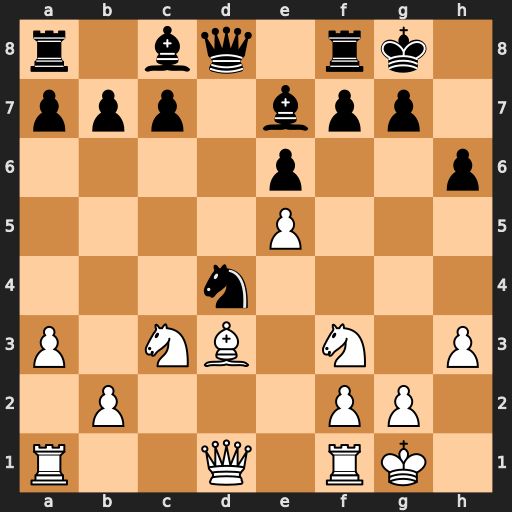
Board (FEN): r1bq1rk1/ppp1bpp1/4p2p/4P3/3n4/P1NB1N1P/1P3PP1/R2Q1RK1
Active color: w
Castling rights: -
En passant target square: -
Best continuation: Nxd4 Qxd4 Bh7+ Kxh7 Qxd4